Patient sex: M
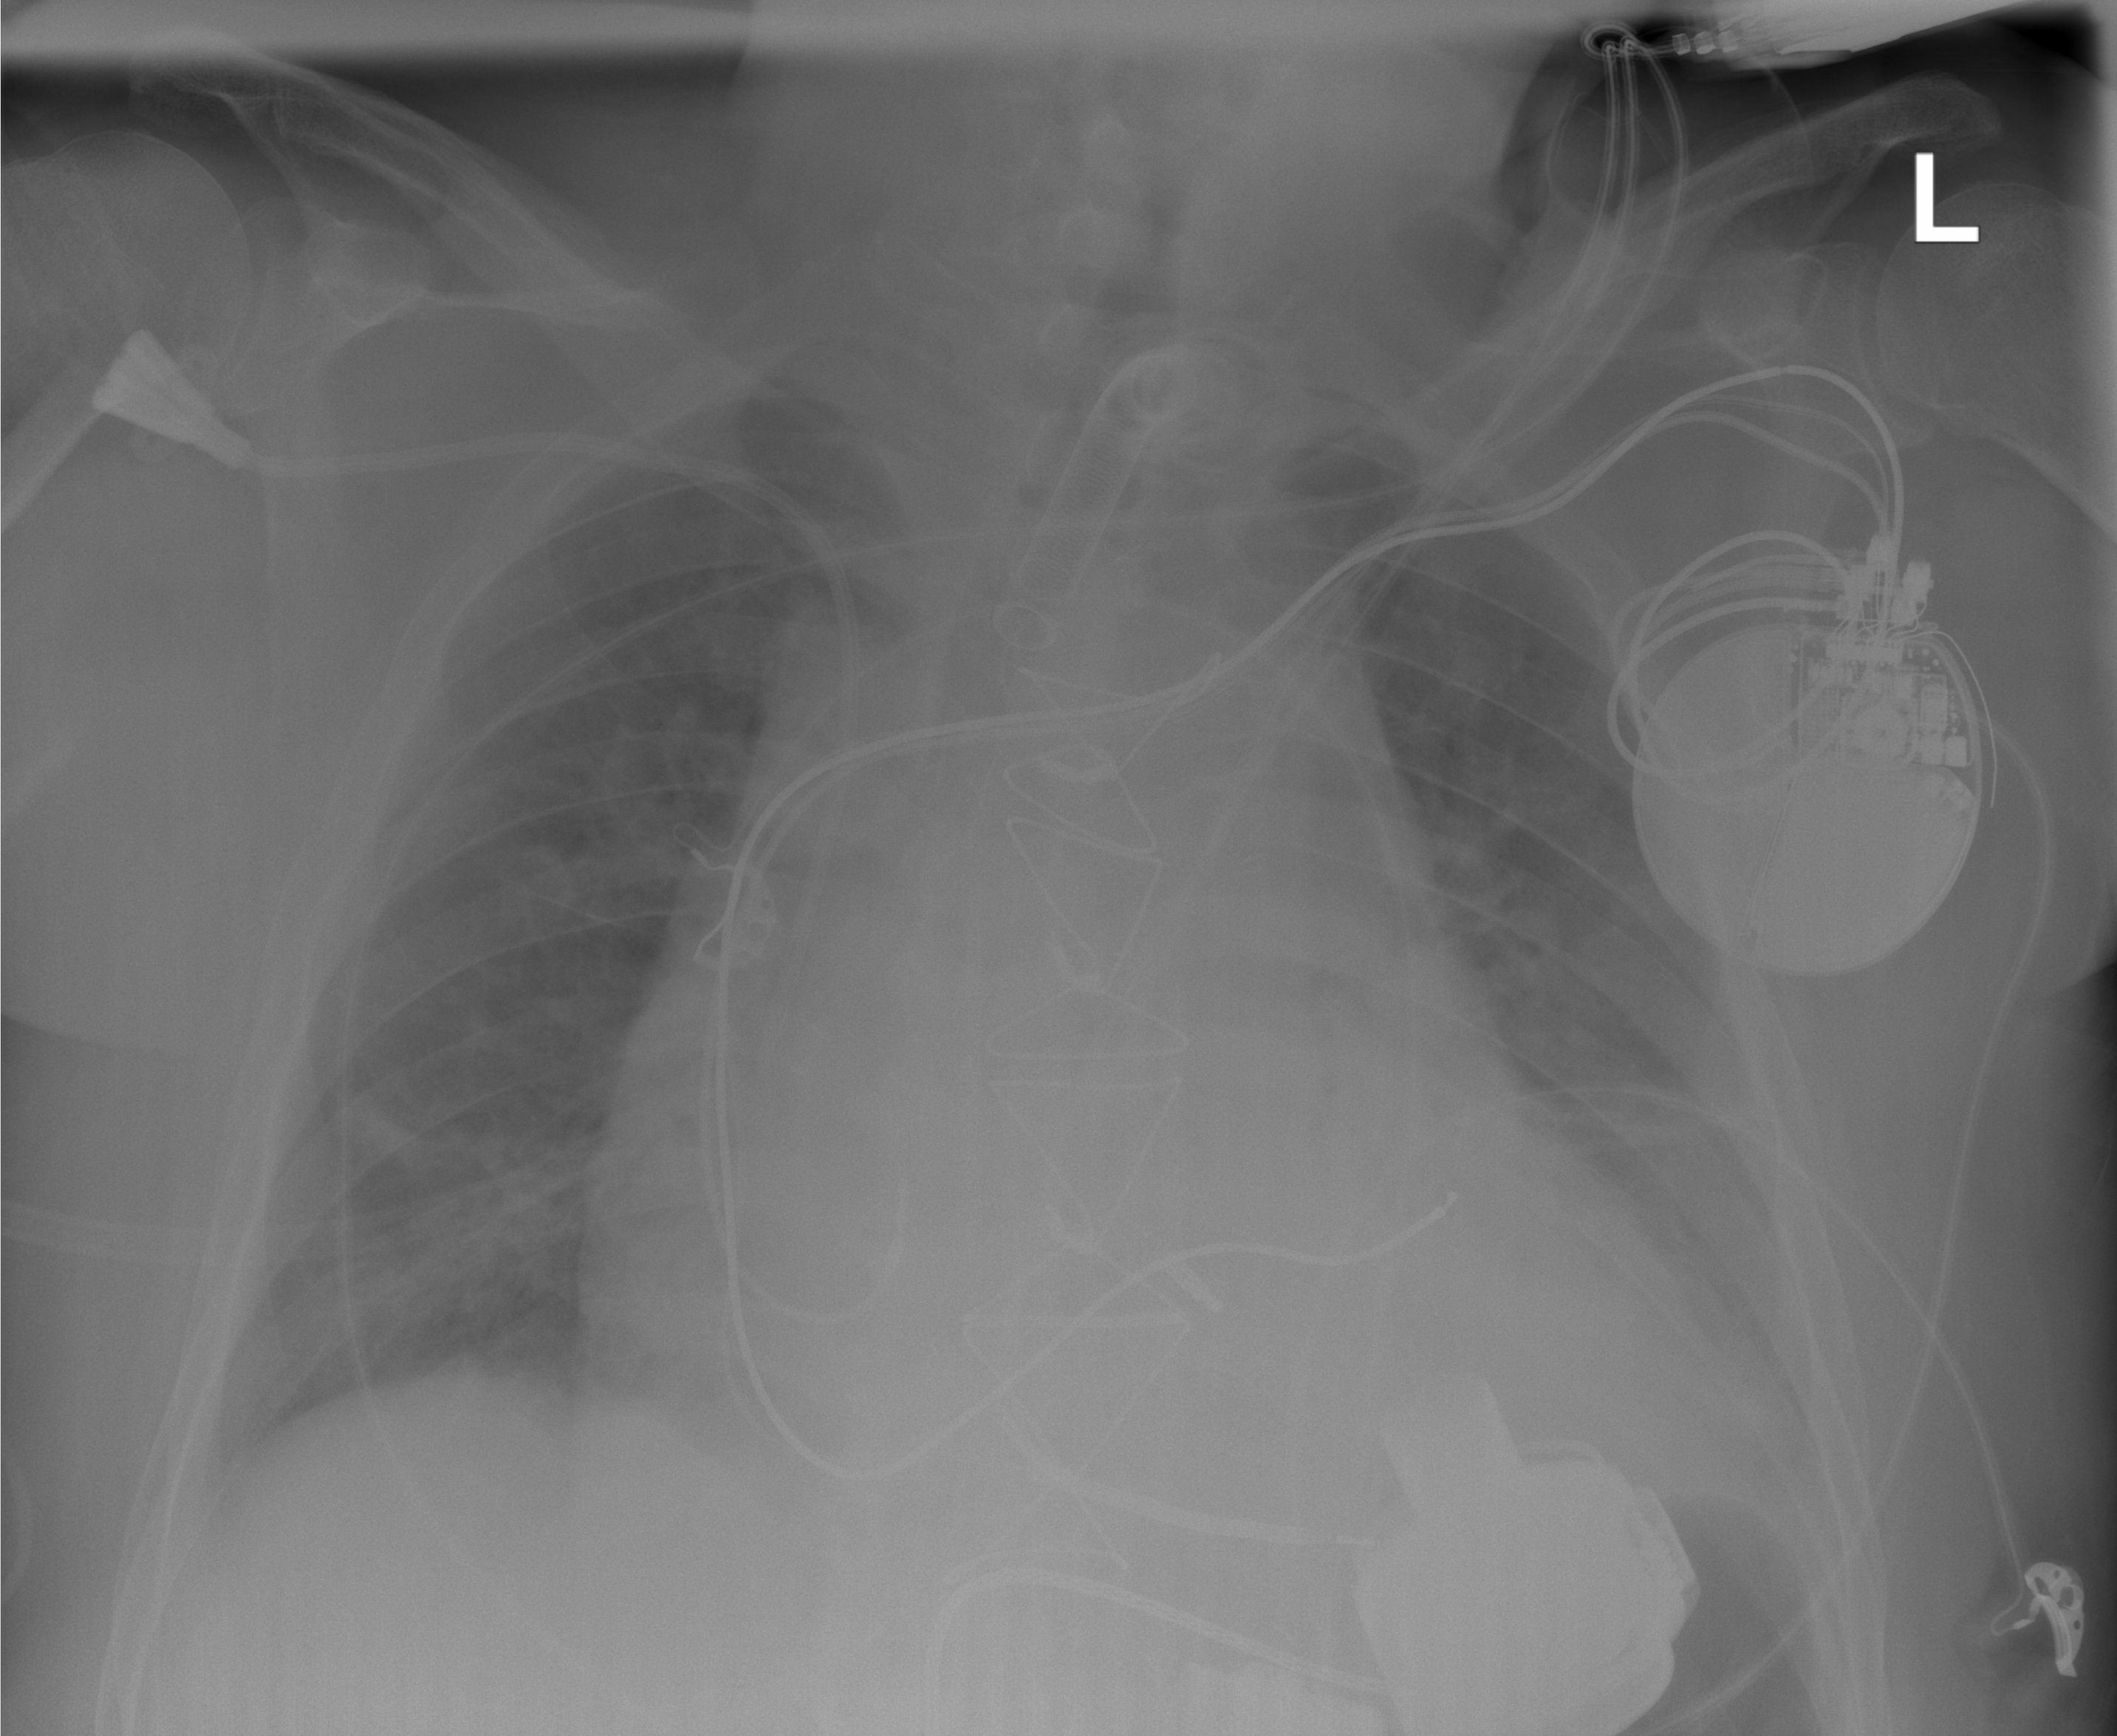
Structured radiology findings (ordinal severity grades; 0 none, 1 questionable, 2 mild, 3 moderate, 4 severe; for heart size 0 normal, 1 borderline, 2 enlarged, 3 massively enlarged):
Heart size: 3
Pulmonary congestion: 2
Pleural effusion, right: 2
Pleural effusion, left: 2
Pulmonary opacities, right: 0
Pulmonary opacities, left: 0
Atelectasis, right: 2
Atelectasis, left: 2